Question: I'm fairly new to AngularJS and trying to think the Angular way.
Right now I'm working on an app that has different features that register in an angular service called 'FeatureRegistry'. From there they are taken and inserted into a sidebar from an 'FeatureSelectionController'. By clicking on a feature the 'startFeature()' function of the appropriate feature should be invoked, and after that the feature should be added to the main view (but where should this DOM manipulation occur?).
So there is my question. What is the best way (the angular way) of adding directives to the DOM, I don't necessarily want to use jQuery to do this (and also want to limit the uses of $compile, $watch etc).
The directives in the mainView can have an isolated scope, because the features perform actions that are independent from each other (the data they share are encapsulated in angular services).

I always read that DOM manipulations should only happen in directives, but in the documentations and also in other questions I didn't find THE way to do it.
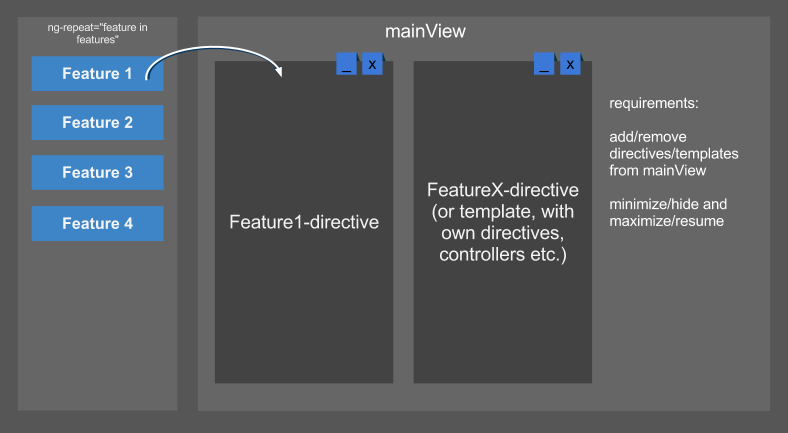
Answer: Here's a quick demo: <URL>
I don't necessarily see the need for directives here ... unless there is a lot of common functionality between feature in the list, the maximized feature, and the minimized feature.
If you really do have lots of common functionality between the three lists, you could do something like this:
'''
<feature ng-repeat="f in registry.all()" model="f" state="list">
<feature ng-repeat="f in registry.maximized()" model="f" state="open">
<feature ng-repeat="f in registry.minimized()" model="f" state="minimized">
'''
Then in your directive template, you could have your common functionality then determine what to have depending on the state using 'ng-switch' or 'ng-show'.
Do you need help writing the actual directive?